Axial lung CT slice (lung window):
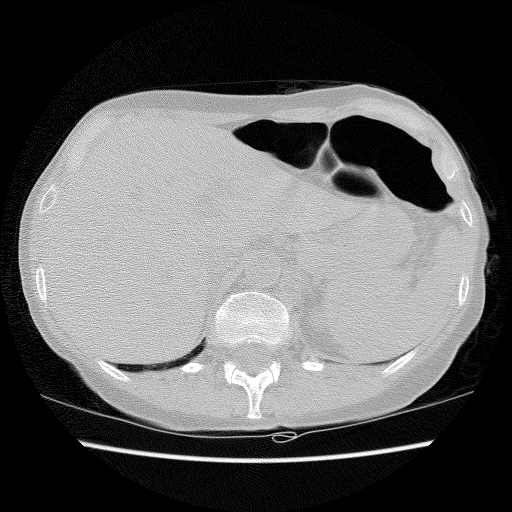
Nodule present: no